Question: I'm having problems with my LinearGradientBrush. I don't know if it's the time (1:43am here) or if I'm being stupid for some other reason, but this is really bugging me.
I have the following code:
'''
using (LinearGradientBrush lgb = new LinearGradientBrush(
this.brightnessRectangle,this.fullcolour,Color.Black,LinearGradientMode.Vertical))
{
gradientImage = new Bitmap(50, 200, PixelFormat.Format32bppArgb);
using (Graphics newGraphics = Graphics.FromImage(gradientImage))
{
newGraphics.FillRectangle(lgb, new Rectangle(0, 0, 50, 200));
}
gradientImage.Save("test.png", ImageFormat.Png);
}
'''
And yet 'test.png' looks like this:

Which, as I'm sure you'll be able to tell, was not the desired effect. It sort of looks like it's started to far down and wrapped back around, but the top and bottom anomalies are different sizes.
Anyone seen this before? Is it an easy fix?
Some notes:
- <URL>'LinearGradientBrush''StartPoint''EndPoint'
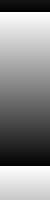
Answer: Try making sure that 'brightnessRectangle' is equal to (0, 0, 50, 200).
In other words, make sure your LinearGradientBrush rectangle and your 'FillRectangle' are the same thing:
'''
Rectangle r = new Rectangle(0, 0, 50, 200);
using (LinearGradientBrush lgb = new LinearGradientBrush(
r ,this.fullcolour,Color.Black,LinearGradientMode.Vertical)) {
gradientImage = new Bitmap(r.Width, r.Height, PixelFormat.Format32bppArgb);
using (Graphics newGraphics = Graphics.FromImage(gradientImage)) {
newGraphics.FillRectangle(lgb, r);
}
gradientImage.Save("test.png", ImageFormat.Png);
}
'''
And yes, get some sleep.